Question: I have a ComboBoxTool on an UltraToolbarsManager implementing a ribbon control. No matter what I set the ToolTipText to it always displays a tooltip:

[e.g. mousing over the gdg combo show this]
I have tried setting all the other tooltip related attributes (ToolTipTextFormatted, ToolTipTitle) to null but this doesn't help.
- - -
I have also tried setting-up a very simple ribbon on a dummy project and that does not exhibit this strange behaviour. So it is something else that is effecting this.
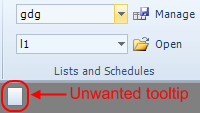
Answer: Infragistics supplied an answer:
1. Add your own CreationFilter to the ToolbarsManager ultraToolbarsManager1.CreationFilter = new MyCreation();
2. Catch the tool creation and replace the tooltip with your own implementation public class MyCreation : IUIElementCreationFilter {
private readonly int max;
public MyCreation()
{
}
public MyCreation(int toolTipMaxWidth)
{
max = toolTipMaxWidth;
}
public void AfterCreateChildElements(UIElement parent)
{
parent.ToolTipItem = new MyToolTipItem(max);
}
public bool BeforeCreateChildElements(UIElement parent)
{
return false;
}
}
public class MyToolTipItem : IToolTipItem {
private readonly int max;
public MyToolTipItem(int maxWidth)
{
max = maxWidth;
}
public MyToolTipItem()
{
}
public ToolTipInfo GetToolTipInfo(Point mousePosition, UIElement element, UIElement previousToolTipElement,
ToolTipInfo toolTipInfoDefault)
{
// set tooltip info for ribbon ApplicationMenuButton
var app = element as ApplicationMenuButtonUIElement;
if (app != null)
{
var appmenu = ((UltraToolbarsDockAreaUIElement) ((app.Parent).Parent)).ToolbarsManager.Ribbon.ApplicationMenu;
if (max > 0)
toolTipInfoDefault.MaxWidth = max;
toolTipInfoDefault.Title = appmenu.ToolTipTitle;
string tooltiptex = appmenu.ToolTipText;
if (!string.IsNullOrEmpty(appmenu.ToolTipTextFormatted))
{
toolTipInfoDefault.ToolTipTextStyle = ToolTipTextStyle.Formatted;
tooltiptex = appmenu.ToolTipTextFormatted;
}
toolTipInfoDefault.ToolTipText = tooltiptex;
}
// set tooltip info for tools
if (element.ToolTipItem != null && UIElement.IsContextOfType(element.GetContext(), typeof (ToolBase)))
{
var tool = (ToolBase) element.GetContext(typeof (ToolBase));
var loc = tool.ToolbarsManager.DockWithinContainer.PointToScreen(new Point(0, 0));
loc.Offset(tool.UIElement.Rect.Location.X, 185);
if (max > 0)
toolTipInfoDefault.MaxWidth = max;
toolTipInfoDefault.Title = tool.SharedProps.ToolTipTitle;
string tooltiptex = tool.SharedProps.ToolTipText;
if (!string.IsNullOrEmpty(tool.SharedProps.ToolTipTextFormatted))
{
toolTipInfoDefault.ToolTipTextStyle = ToolTipTextStyle.Formatted;
tooltiptex = tool.SharedProps.ToolTipTextFormatted;
}
toolTipInfoDefault.ToolTipText = tooltiptex;
toolTipInfoDefault.DisplayStyle = Infragistics.Win.ToolTipDisplayStyle.Office2007;
toolTipInfoDefault.Location = loc;
}
return toolTipInfoDefault;
}
Required a bit of tweaking to get the tooltip in the right place and pick-up the tooltip text from TooltipTextResolved.